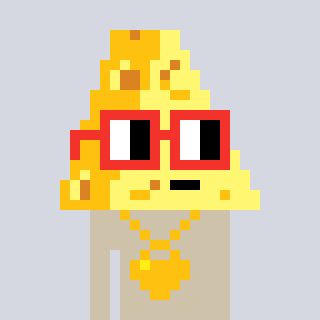
a pixel art character with square red glasses, a cheese-shaped head and a bege-colored body on a cool background